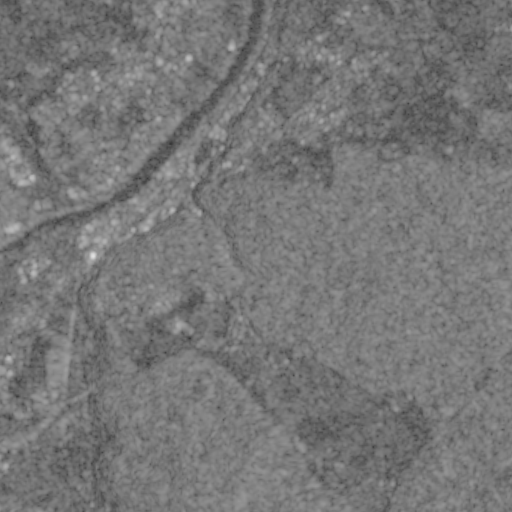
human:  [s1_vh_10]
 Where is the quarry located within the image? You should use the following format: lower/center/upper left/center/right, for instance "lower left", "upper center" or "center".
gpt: The quarry is located in the lower left of the image.
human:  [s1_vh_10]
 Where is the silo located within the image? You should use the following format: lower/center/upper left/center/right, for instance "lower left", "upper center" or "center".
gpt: The silo is located in the center left of the image.
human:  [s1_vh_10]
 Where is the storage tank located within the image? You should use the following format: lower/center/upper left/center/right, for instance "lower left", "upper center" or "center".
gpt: The storage tank is located in the center left of the image.
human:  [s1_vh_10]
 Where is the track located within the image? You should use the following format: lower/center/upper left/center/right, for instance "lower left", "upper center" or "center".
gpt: The track is located in the upper center of the image.
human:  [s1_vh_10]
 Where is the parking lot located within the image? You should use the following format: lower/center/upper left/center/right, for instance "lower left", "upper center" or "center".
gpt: There is no parking lot in the image.

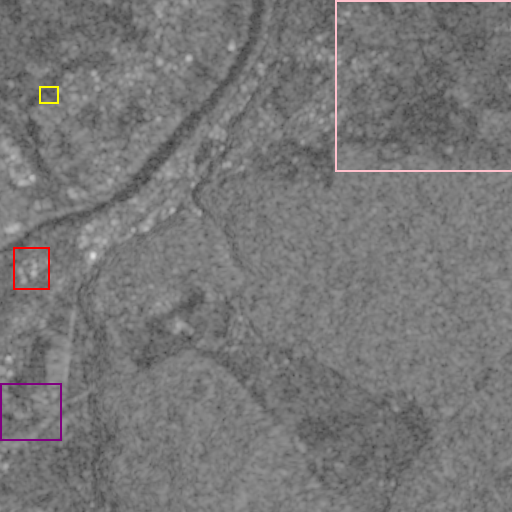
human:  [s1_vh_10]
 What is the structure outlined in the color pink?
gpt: The structure outlined in pink is a crop field.
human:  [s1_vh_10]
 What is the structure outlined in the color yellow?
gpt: The structure outlined in yellow is a park.
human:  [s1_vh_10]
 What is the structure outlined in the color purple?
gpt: The structure outlined in purple is a quarry.
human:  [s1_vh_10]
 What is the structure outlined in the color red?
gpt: The structure outlined in red is a wastewater plant.
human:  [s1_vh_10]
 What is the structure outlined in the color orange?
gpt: There is no orange outline.